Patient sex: M
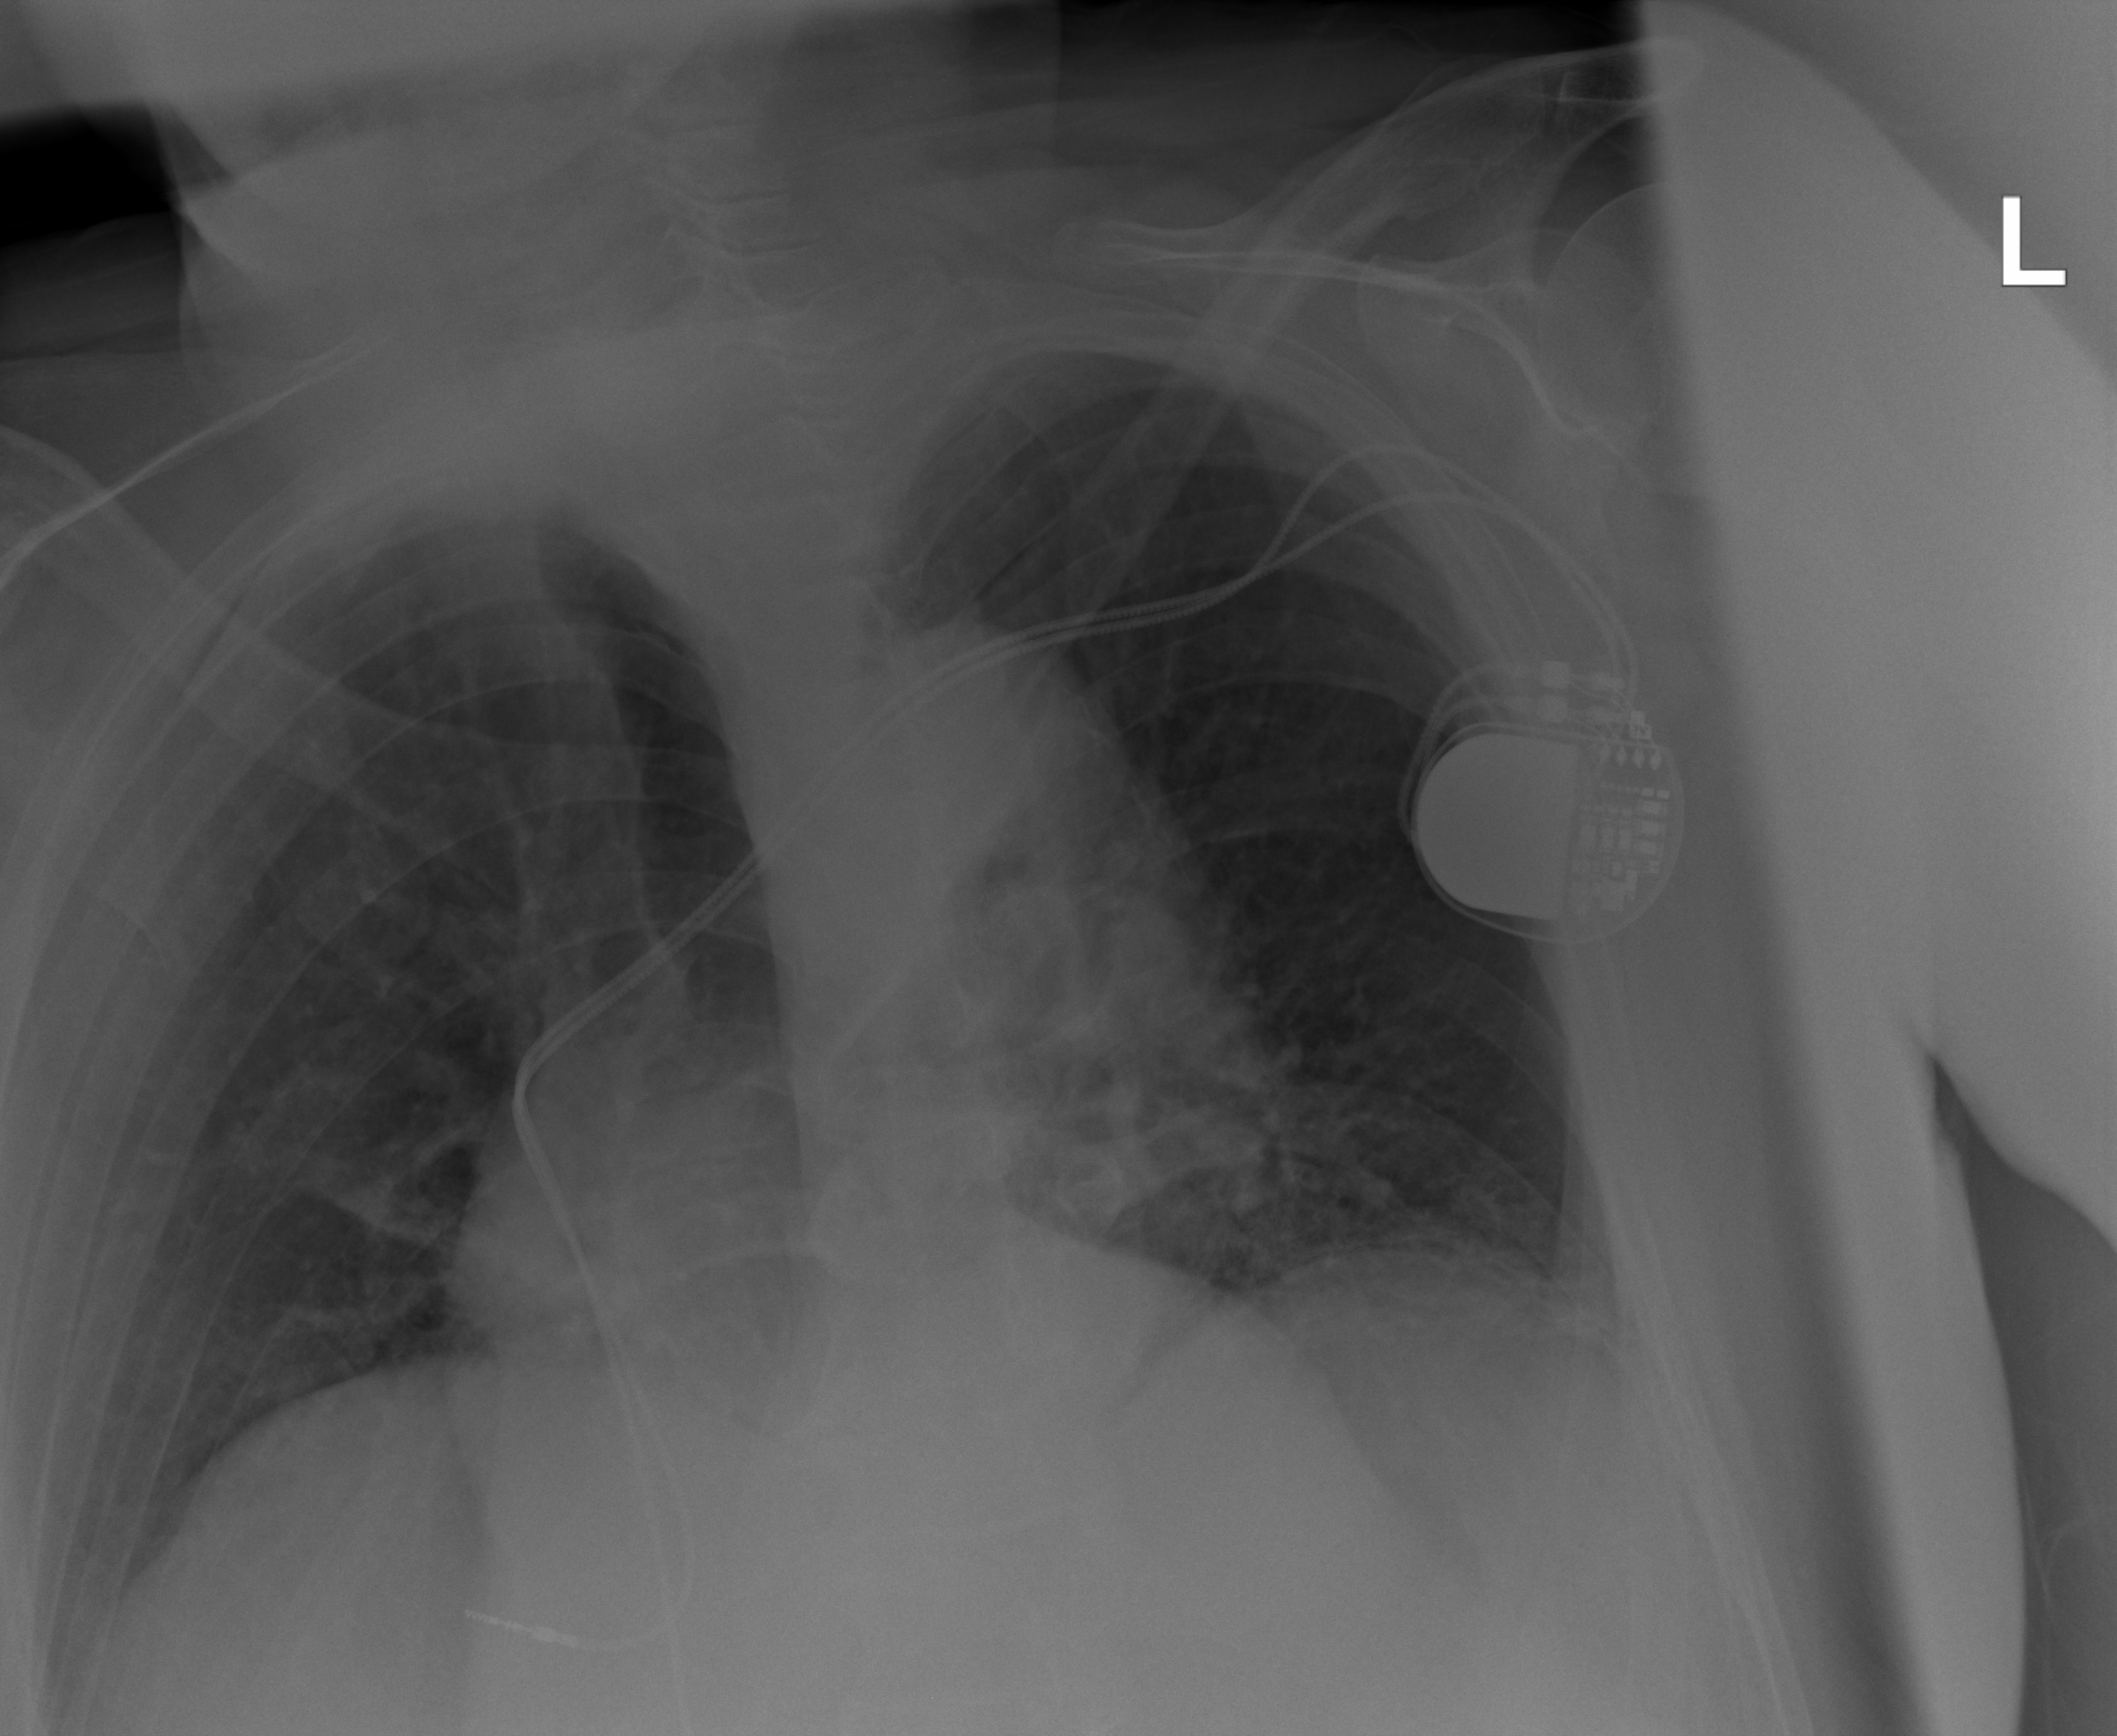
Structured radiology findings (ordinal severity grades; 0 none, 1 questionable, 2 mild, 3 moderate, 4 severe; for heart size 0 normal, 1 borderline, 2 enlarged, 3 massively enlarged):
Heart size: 2
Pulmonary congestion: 0
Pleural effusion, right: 0
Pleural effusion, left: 2
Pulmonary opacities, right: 2
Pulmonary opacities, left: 2
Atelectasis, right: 2
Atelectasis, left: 2